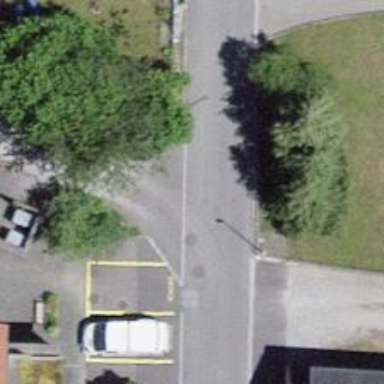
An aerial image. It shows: Unclassified road with asphalt surface.